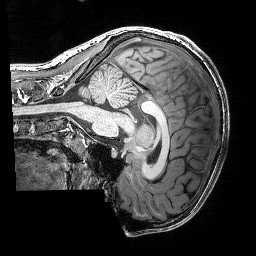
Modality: T1w
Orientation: sagittal
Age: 20
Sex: male
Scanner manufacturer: siemens
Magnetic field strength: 3 T
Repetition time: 2.25 s
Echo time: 0.00418 s